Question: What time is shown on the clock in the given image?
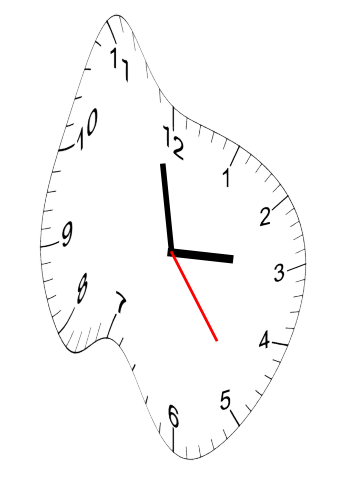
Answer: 02:58:24